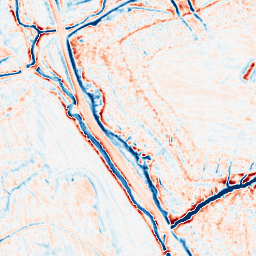
Category: edge_preserving
Decomposition family: anisotropic_diffusion
Decomposition parameters: iterations: 20
kappa: 30
gamma: 0.15
Upsampling method: bilinear
Upsampling parameters: scale: 2
Upsampling scale: 2